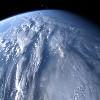
Label: cloud